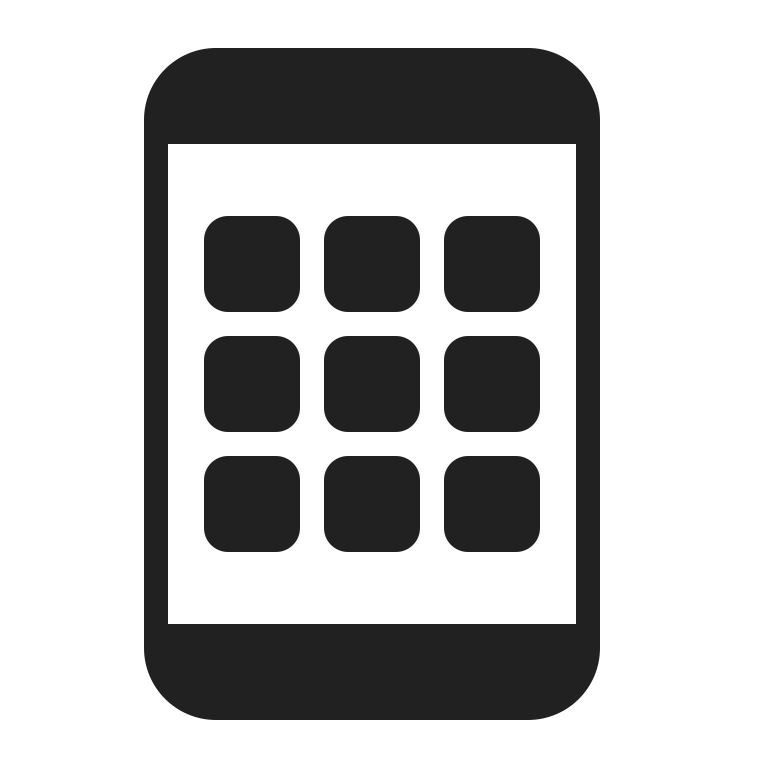
mobile phone high contrast